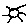
Label: sun